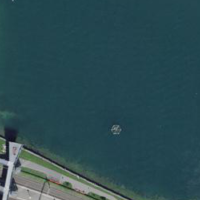
EUNIS habitat code: 14
Species observed at this site:
Podiceps cristatus
Cygnus olor
Fulica atra
Anas platyrhynchos
Parus major
Potamogeton perfoliatus
Sterna hirundo
Falco peregrinus
Cotinus coggygria
Motacilla alba
Ceratophyllum demersum
Turdus merula